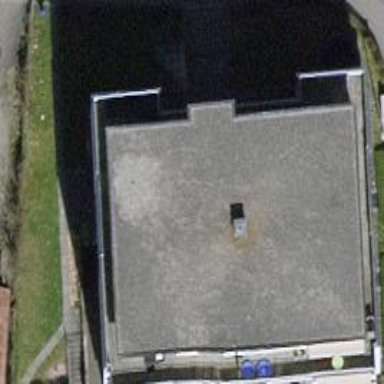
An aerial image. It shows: Flat-roofed building.